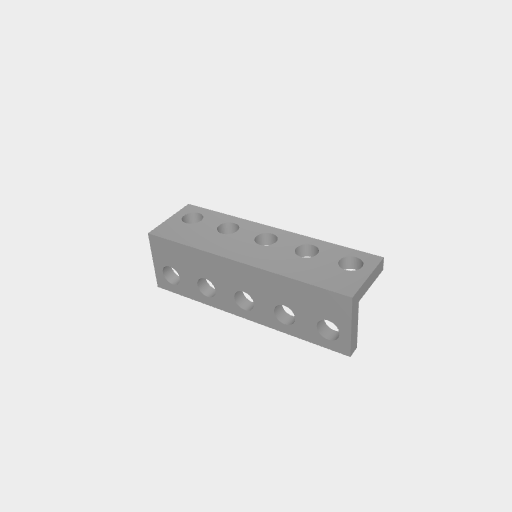
Part: LBeam5H